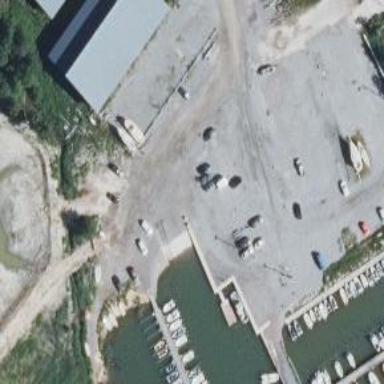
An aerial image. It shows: Slipway on leisure land.